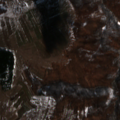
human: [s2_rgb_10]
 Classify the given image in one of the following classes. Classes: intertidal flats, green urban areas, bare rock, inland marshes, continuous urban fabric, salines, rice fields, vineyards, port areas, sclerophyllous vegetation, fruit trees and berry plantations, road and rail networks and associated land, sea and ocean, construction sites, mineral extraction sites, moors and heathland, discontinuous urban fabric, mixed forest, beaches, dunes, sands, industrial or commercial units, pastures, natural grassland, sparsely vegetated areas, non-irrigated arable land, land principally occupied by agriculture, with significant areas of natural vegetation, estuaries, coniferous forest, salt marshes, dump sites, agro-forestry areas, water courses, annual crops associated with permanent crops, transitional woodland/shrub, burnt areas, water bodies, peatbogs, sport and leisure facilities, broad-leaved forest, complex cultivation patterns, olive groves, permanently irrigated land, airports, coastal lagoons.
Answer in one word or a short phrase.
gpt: non-irrigated arable land, land principally occupied by agriculture, with significant areas of natural vegetation, broad-leaved forest